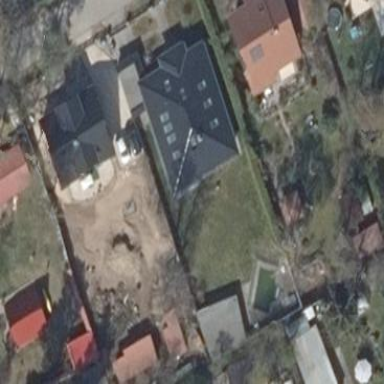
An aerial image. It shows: Detached building with pyramidal roof shape.